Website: lowes
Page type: receipt
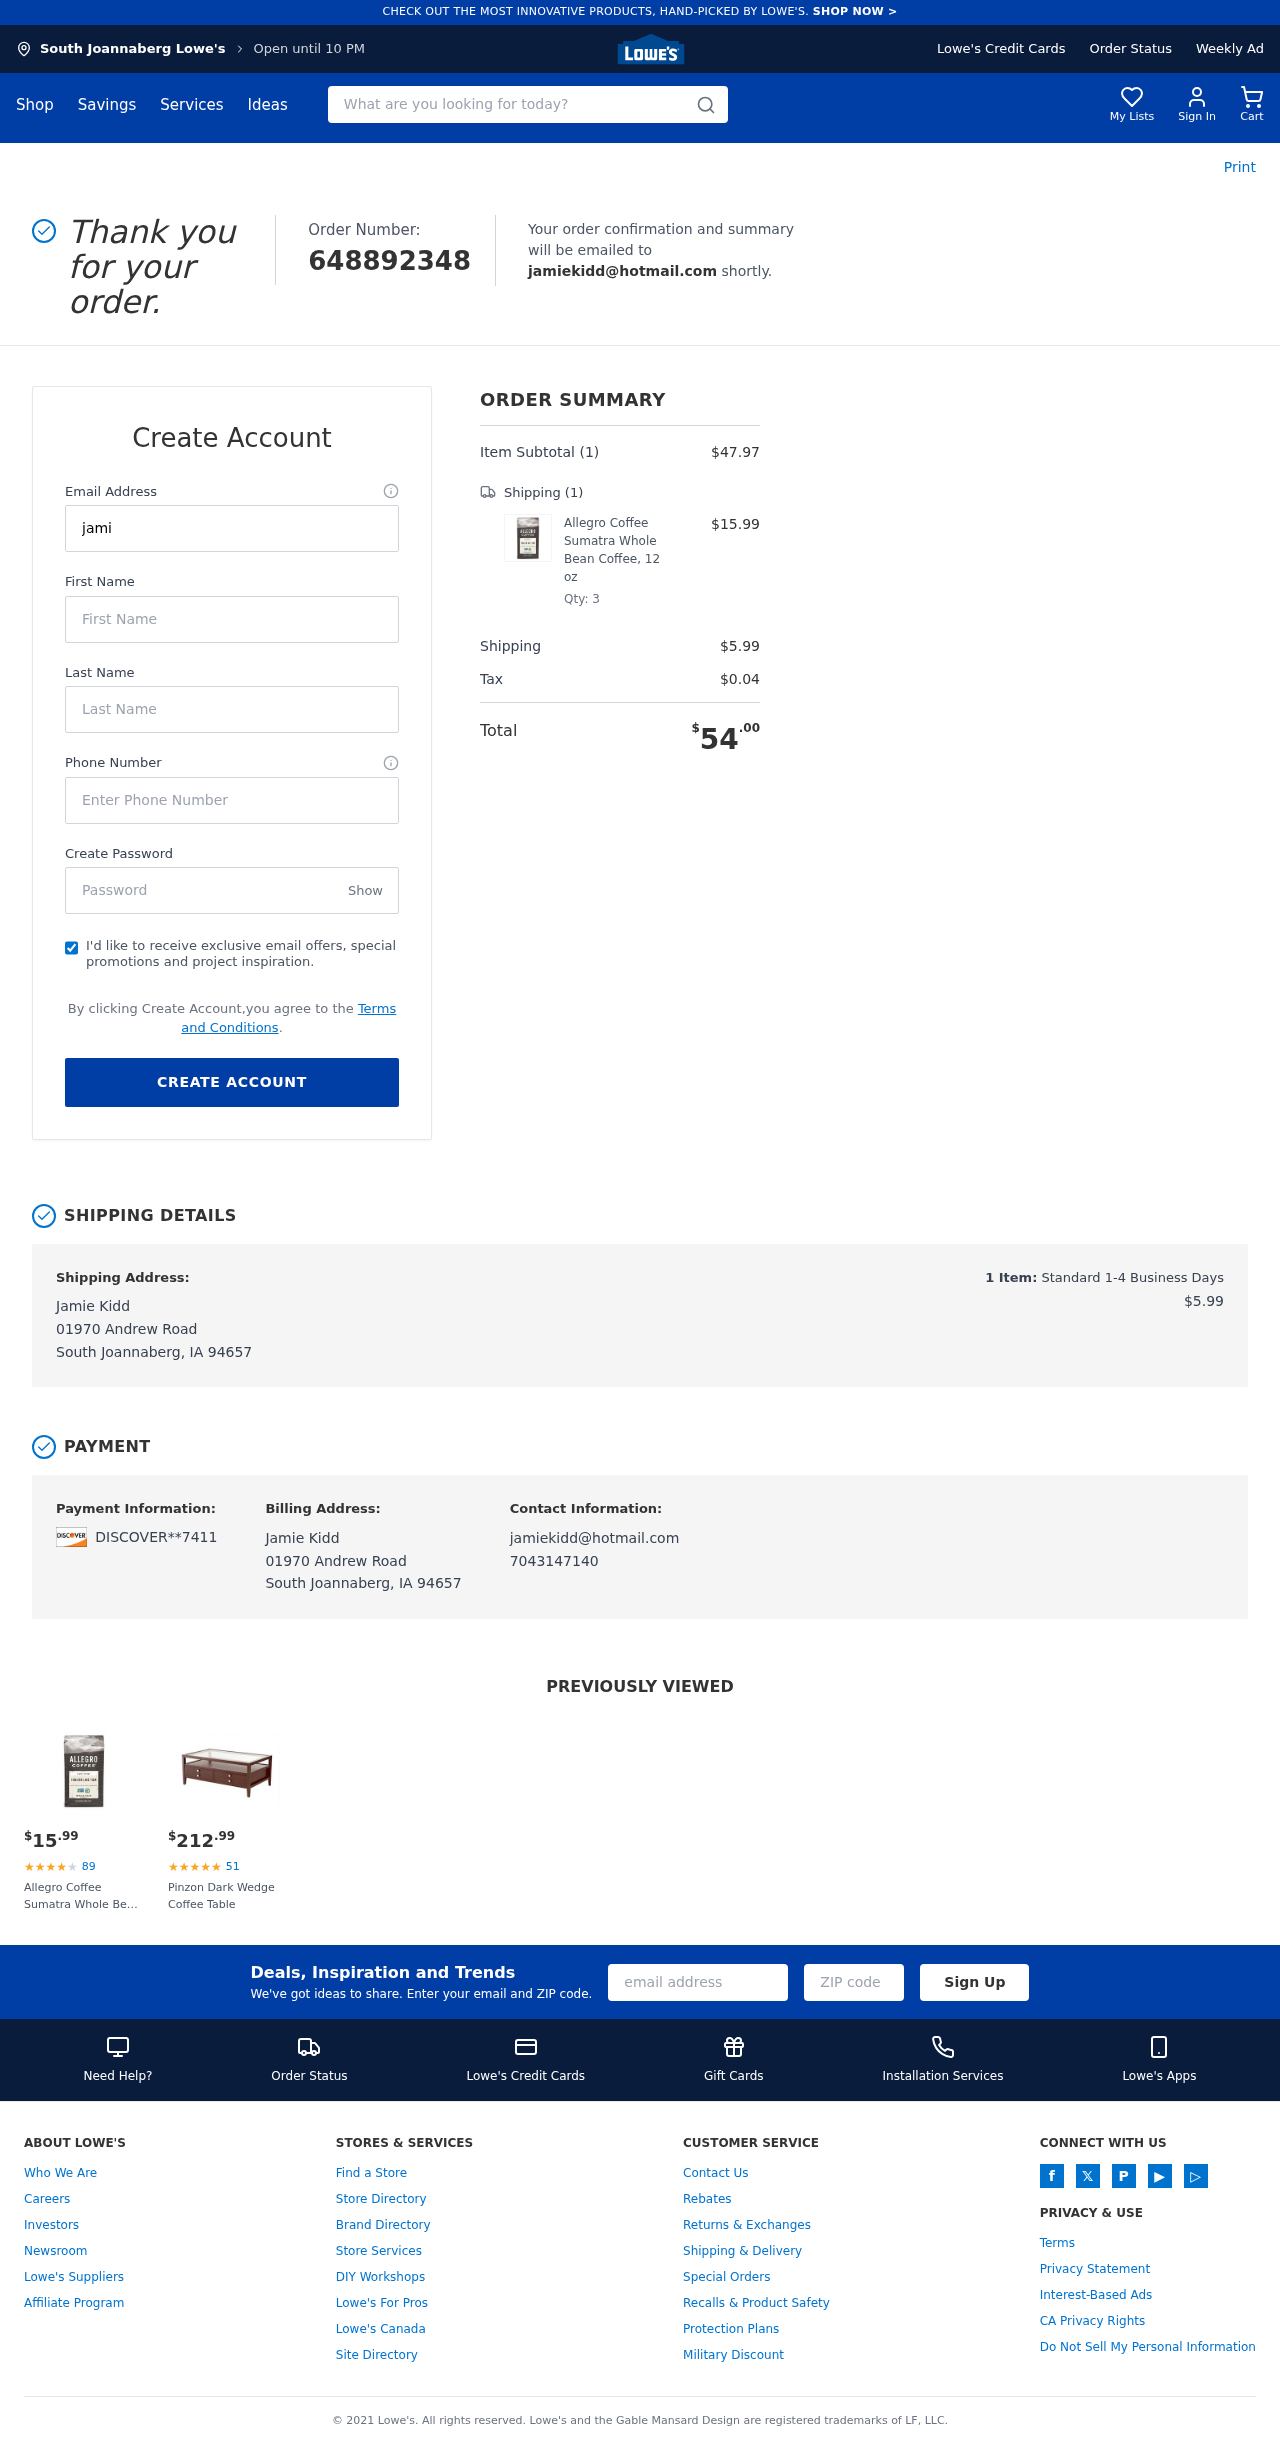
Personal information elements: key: PII_CARD_LAST4
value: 7411
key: PII_CARD_TYPE
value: DISCOVER
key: PII_CITY
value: South Joannaberg
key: PII_EMAIL
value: jamiekidd@hotmail.com
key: PII_FULLNAME
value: Jamie Kidd
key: PII_PHONE
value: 7043147140
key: PII_STREET
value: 01970 Andrew Road
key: PII_FIRSTNAME
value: Jamie
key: PII_LASTNAME
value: Kidd
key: PII_CITY_STATE_ZIP
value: South Joannaberg, IA 94657
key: PII_FULLNAME2
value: Jamie Kidd
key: PII_FULLNAME3
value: Jamie Kidd
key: PII_FIRSTNAME2
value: Jamie
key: PII_FIRSTNAME3
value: Jamie
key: PII_LASTNAME2
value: Kidd
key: PII_LASTNAME3
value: Kidd
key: PII_FIRSTNAME_DERIVED
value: Jamie
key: PII_LASTNAME_DERIVED
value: Kidd
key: PII_FULLNAME_DERIVED
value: Jamie Kidd
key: PII_NAME_FULL_DERIVED
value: Jamie Kidd
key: PII_STREET2
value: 01970 Andrew Road
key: PII_CITY_STATE_ZIP2
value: South Joannaberg, IA 94657
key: PII_EMAIL2
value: jamiekidd@hotmail.com
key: PII_EMAIL3
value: jamiekidd@hotmail.com
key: PII_PHONE_LINE
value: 7140
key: PII_PHONE_SUFFIX
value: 7140
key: PII_PHONE2
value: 7043147140
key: PII_PHONE3
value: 7043147140
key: PII_PHONE_NUMERIC
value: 7043147140
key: PII_PHONE_LINE_NUMERIC
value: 7140
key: PII_PHONE_SUFFIX_NUMERIC
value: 7140
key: PII_PHONE2_NUMERIC
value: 7043147140
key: PII_PHONE3_NUMERIC
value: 7043147140
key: PII_PHONE_DIGITS
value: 7043147140
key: PII_PHONE_LAST4
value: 7140
Product elements: key: PRODUCT1_NAME
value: Allegro Coffee Sumatra Whole Bean Coffee, 12 oz
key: PRODUCT1_PRICE
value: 15.99
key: PRODUCT1_QUANTITY
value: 3
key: PRODUCT2_NAME
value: Pinzon Dark Wedge Coffee Table
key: PRODUCT2_NUM_RATINGS
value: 51
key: PRODUCT2_PRICE
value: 212.99
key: PRODUCT1_PRICE2
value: $15.99
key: PRODUCT1_RATING2
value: ★
★
★
★
★
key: PRODUCT1_NUM_RATINGS2
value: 89
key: PRODUCT1_NAME2
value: Allegro Coffee Sumatra Whole Bean Coffee, 12 oz
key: PRODUCT2_RATING
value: ★
★
★
★
★
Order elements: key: ORDER_ID
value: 648892348
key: ORDER_NUM_ITEMS
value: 1
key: ORDER_SUBTOTAL
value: $47.97
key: ORDER_NUM_ITEMS2
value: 1
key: ORDER_SHIPPING_COST
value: $5.99
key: ORDER_TAX
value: $0.04
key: ORDER_TOTAL
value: $54.00
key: ORDER_NUM_ITEMS3
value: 1
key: ORDER_SHIPPING_COST2
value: $5.99
Search elements: key: HEADER_SEARCH
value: What are you looking for today?